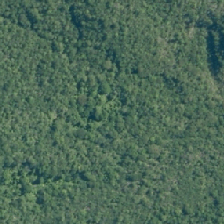
Land cover: broadleaved_indigenous_hardwood